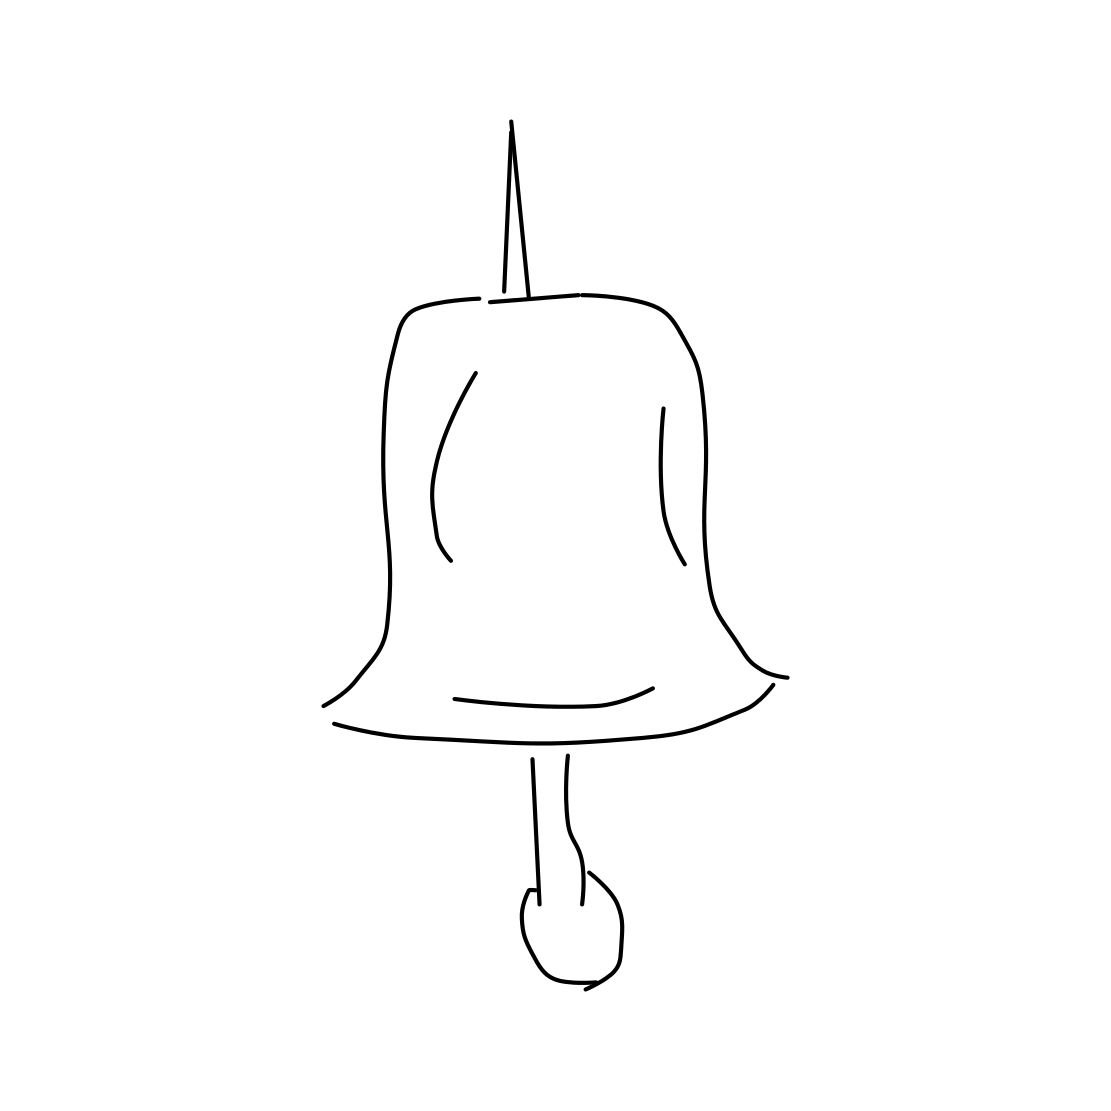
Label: bell